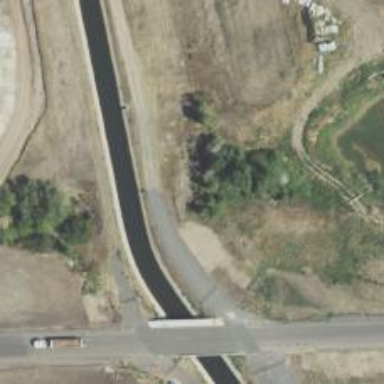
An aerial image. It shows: Culvert tunnel.